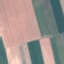
Land use / land cover: AnnualCrop